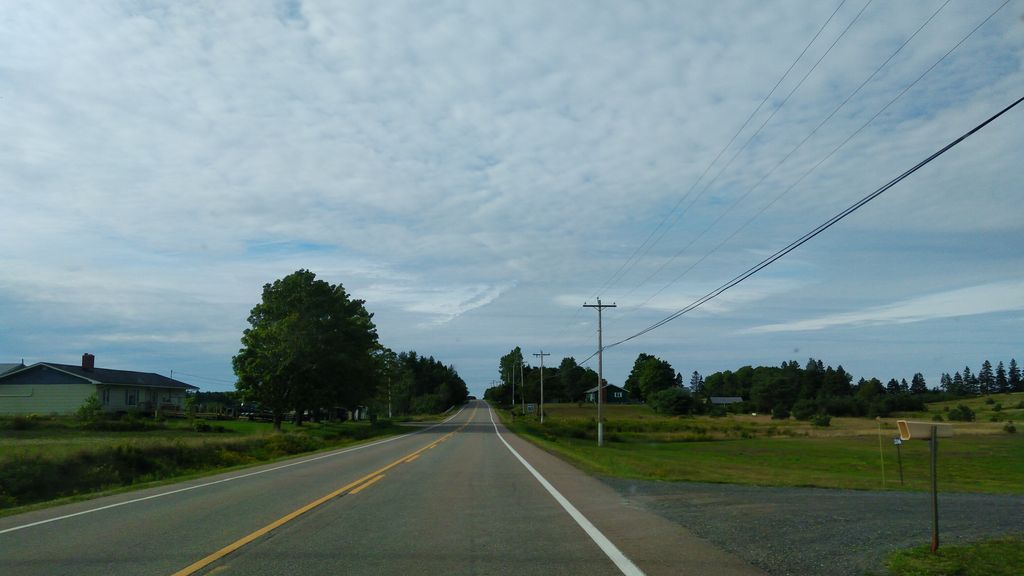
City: charlottetown